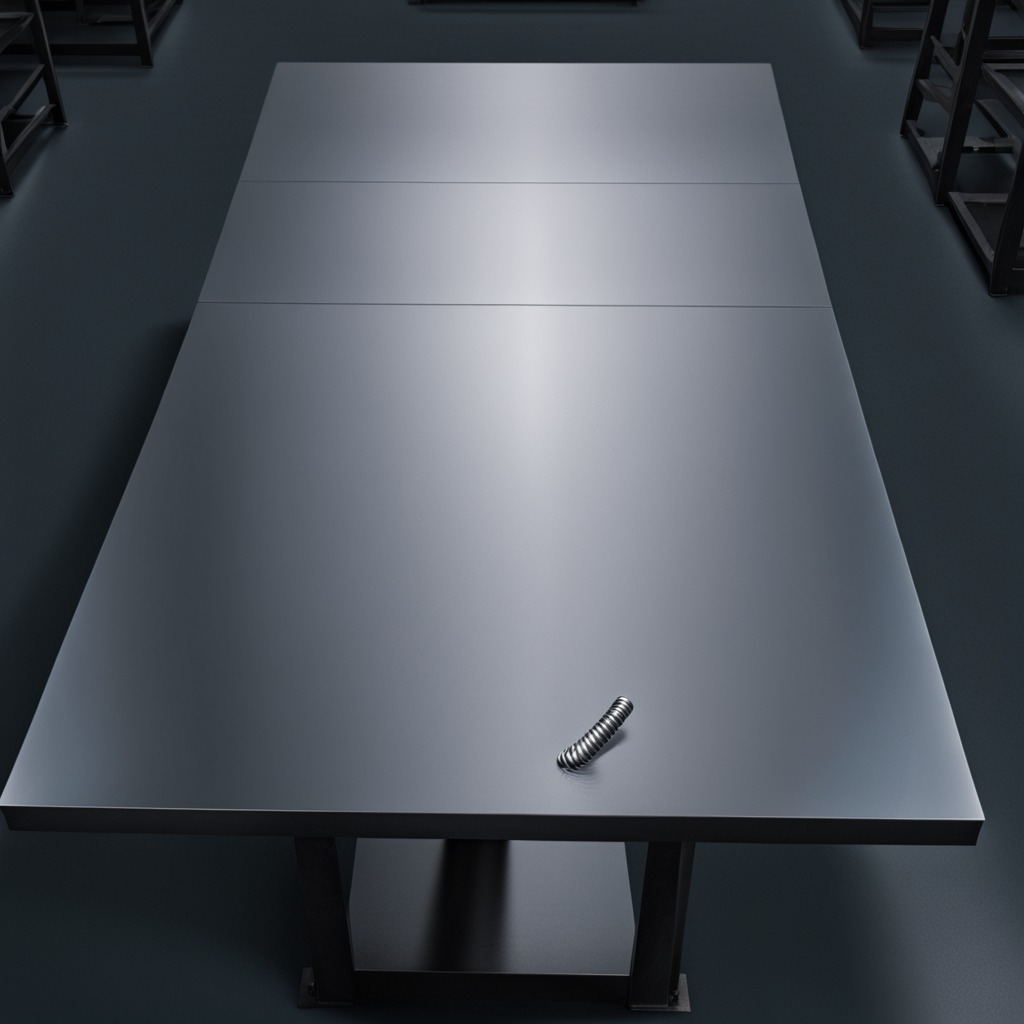
A coiled metal spring is lying on the tabletop.